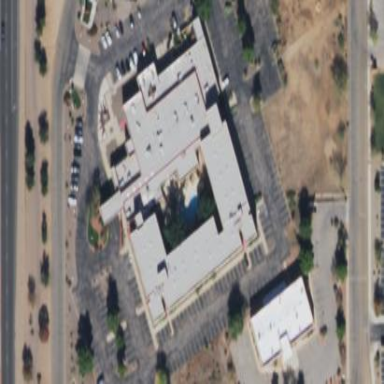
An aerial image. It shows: Part of building.